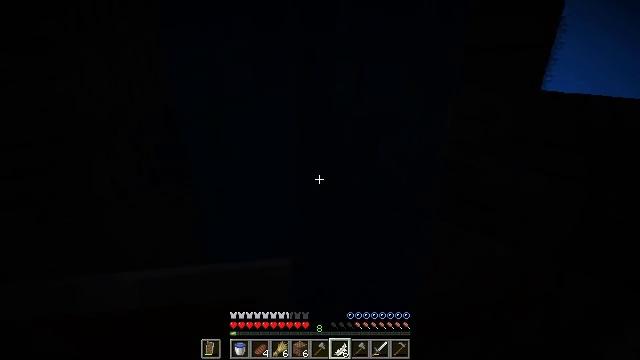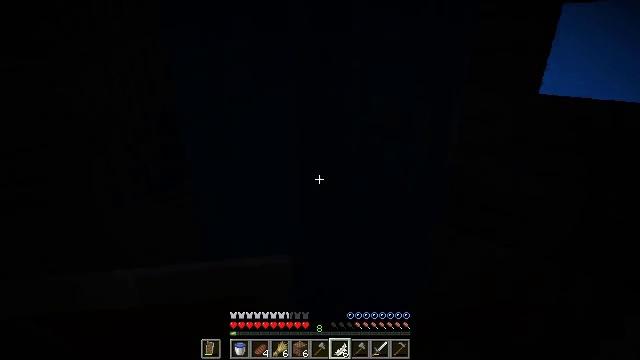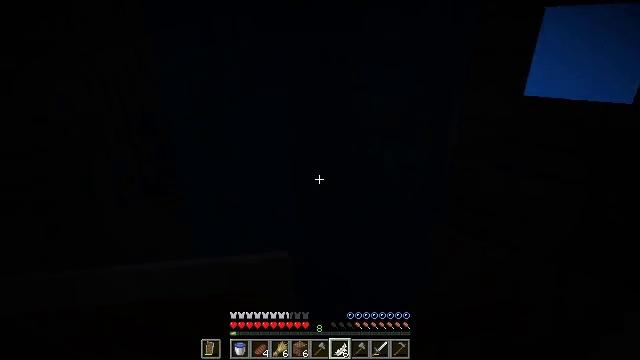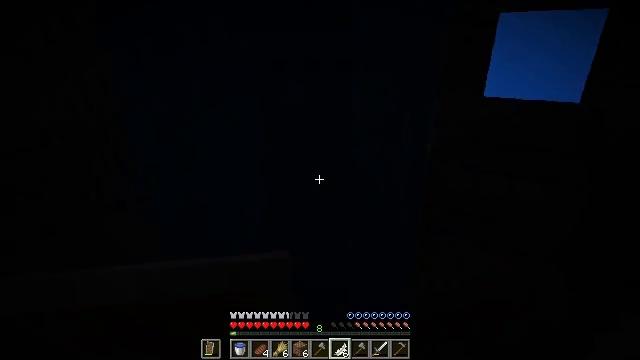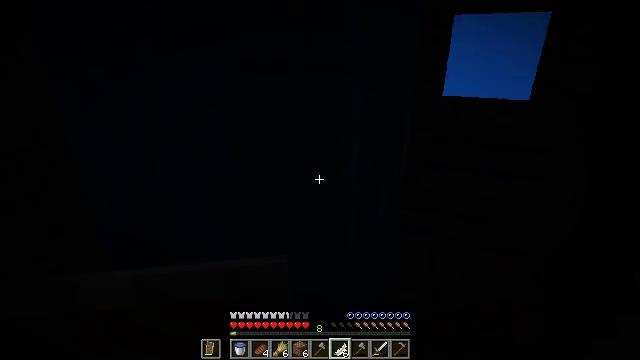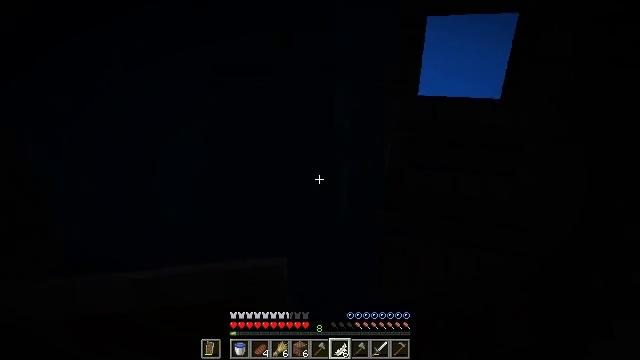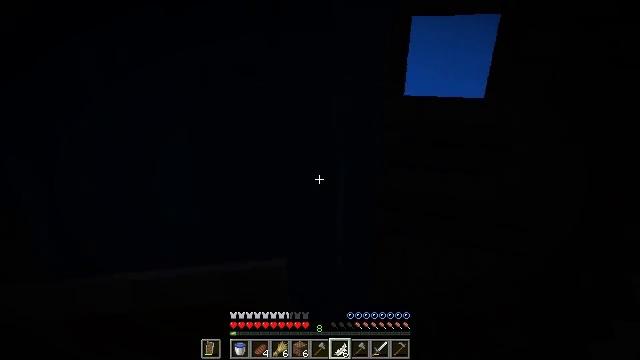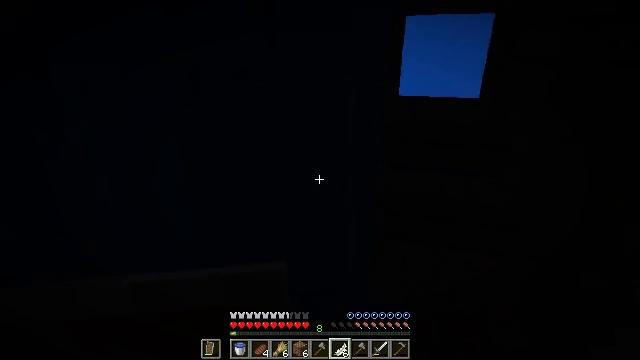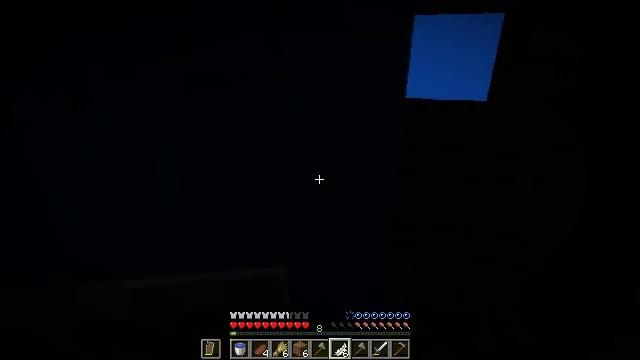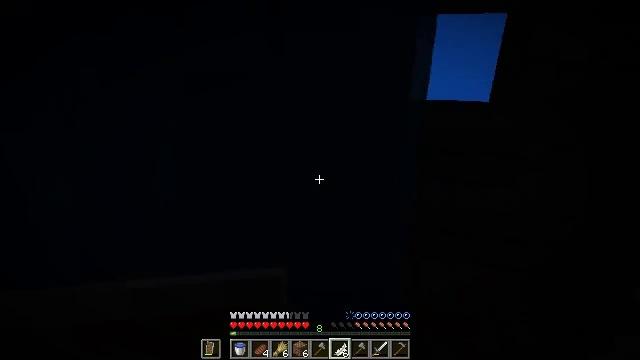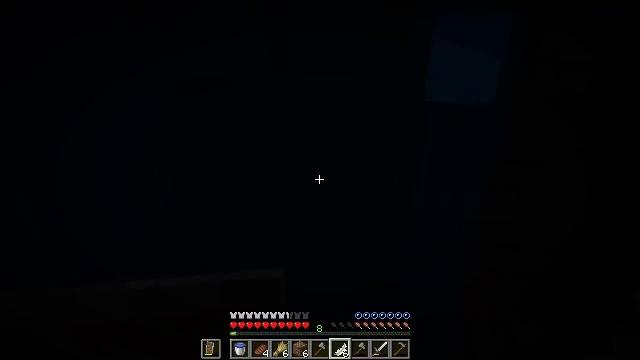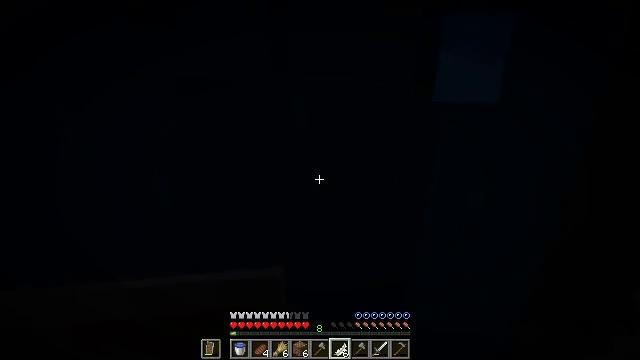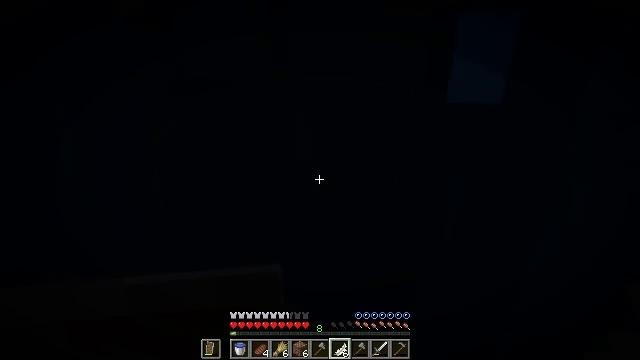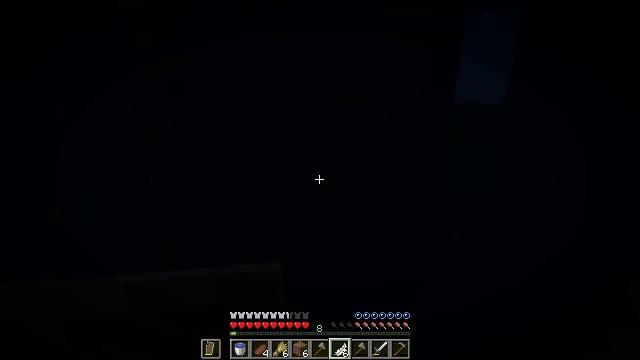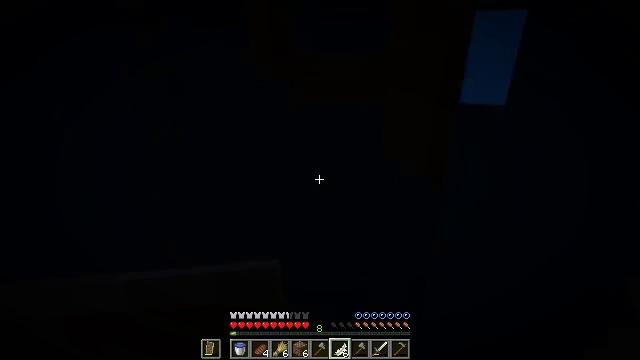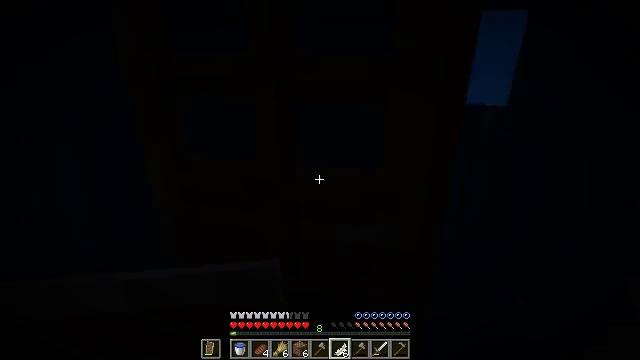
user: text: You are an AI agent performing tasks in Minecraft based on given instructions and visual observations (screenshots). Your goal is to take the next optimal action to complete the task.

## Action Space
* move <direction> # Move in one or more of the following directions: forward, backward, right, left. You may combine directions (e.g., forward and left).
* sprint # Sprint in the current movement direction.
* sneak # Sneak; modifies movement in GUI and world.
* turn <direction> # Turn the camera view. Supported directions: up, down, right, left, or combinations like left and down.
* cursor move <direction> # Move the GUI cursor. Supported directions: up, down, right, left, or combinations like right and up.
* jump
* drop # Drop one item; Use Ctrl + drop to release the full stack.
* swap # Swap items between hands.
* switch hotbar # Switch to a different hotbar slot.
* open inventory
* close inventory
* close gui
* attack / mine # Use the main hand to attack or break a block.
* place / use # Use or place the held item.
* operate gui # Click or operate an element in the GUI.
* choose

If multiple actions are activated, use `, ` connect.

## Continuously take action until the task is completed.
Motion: motion action
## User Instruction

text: Break the oak door to remove it.
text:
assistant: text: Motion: move forward and move left, turn right
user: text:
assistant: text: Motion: move forward, turn right
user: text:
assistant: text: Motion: move forward, turn right
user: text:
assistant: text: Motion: move forward, turn right
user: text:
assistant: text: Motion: move forward, turn right
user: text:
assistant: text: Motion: move forward, turn right
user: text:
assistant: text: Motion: move forward, turn right
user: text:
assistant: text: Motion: move forward
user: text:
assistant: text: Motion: move forward
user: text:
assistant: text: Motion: no_op
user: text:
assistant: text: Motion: no_op
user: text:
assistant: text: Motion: no_op
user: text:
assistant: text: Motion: no_op
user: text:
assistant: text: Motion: no_op
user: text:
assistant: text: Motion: move forward
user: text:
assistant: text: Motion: move forward
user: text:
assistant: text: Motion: move forward
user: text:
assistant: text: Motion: move forward
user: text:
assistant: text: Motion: no_op
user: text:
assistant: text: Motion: no_op
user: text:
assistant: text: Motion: no_op
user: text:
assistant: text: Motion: no_op
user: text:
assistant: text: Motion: no_op
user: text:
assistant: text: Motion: no_op
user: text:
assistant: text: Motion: no_op
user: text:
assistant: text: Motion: no_op
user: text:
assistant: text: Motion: no_op
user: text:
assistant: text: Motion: turn right and up
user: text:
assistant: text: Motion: turn right and up
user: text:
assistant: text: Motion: turn right and up